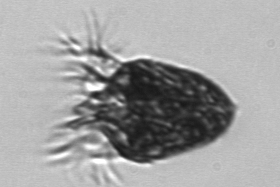
Label: Strombidium_morphotype2